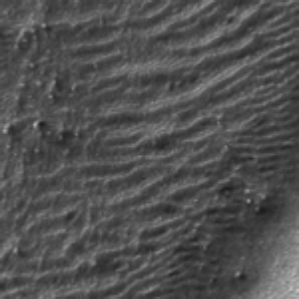
Label: frost